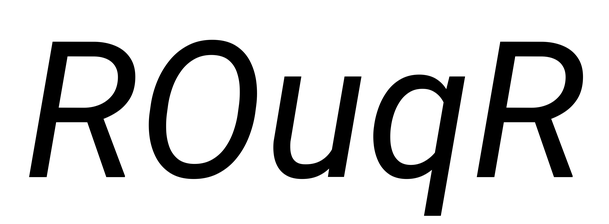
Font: Roboto-Italic_Italic